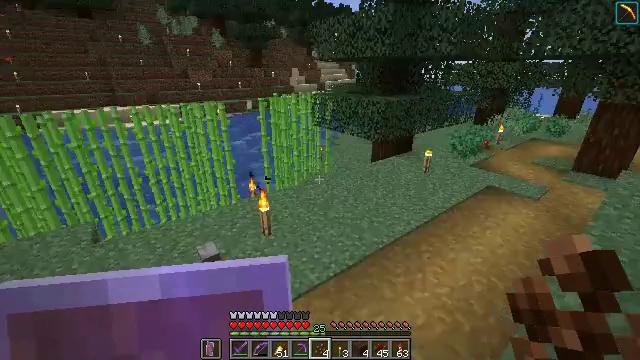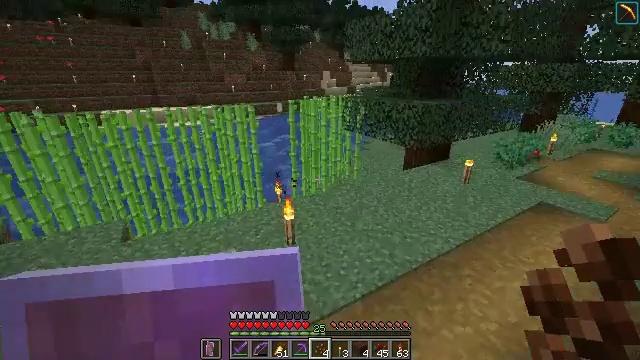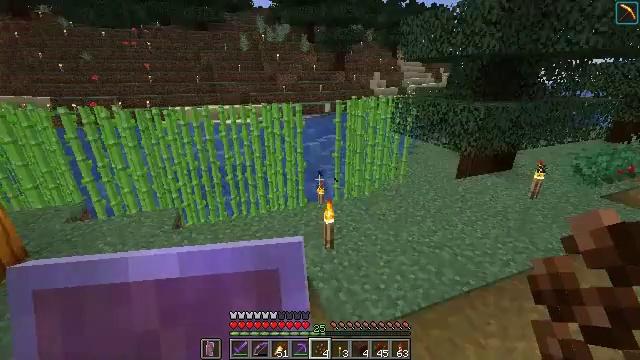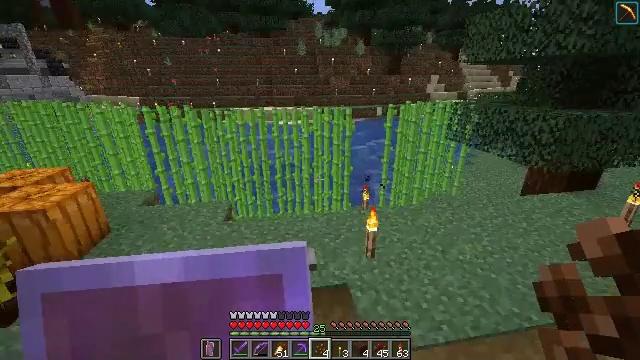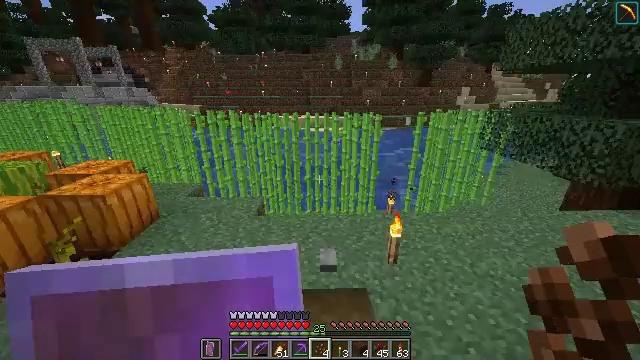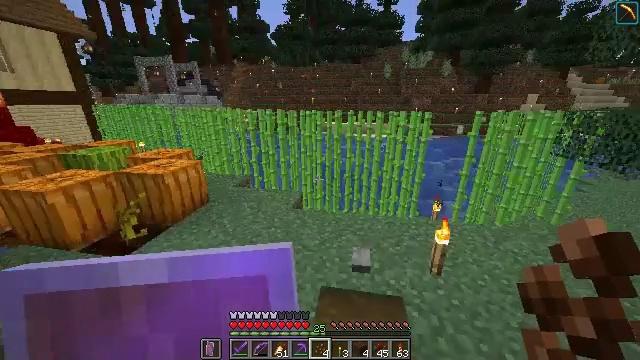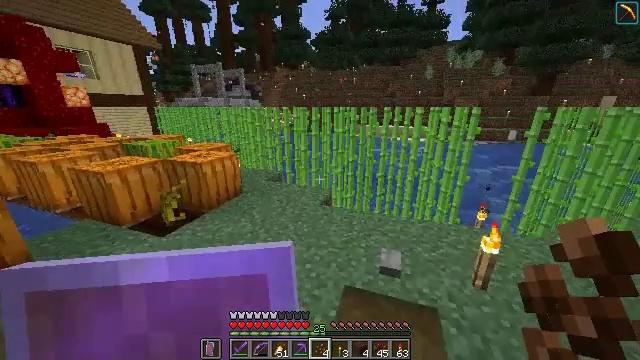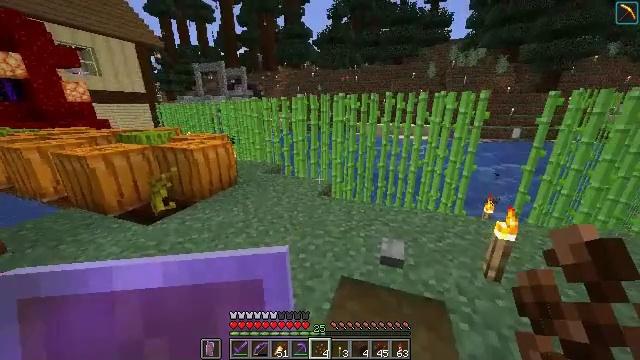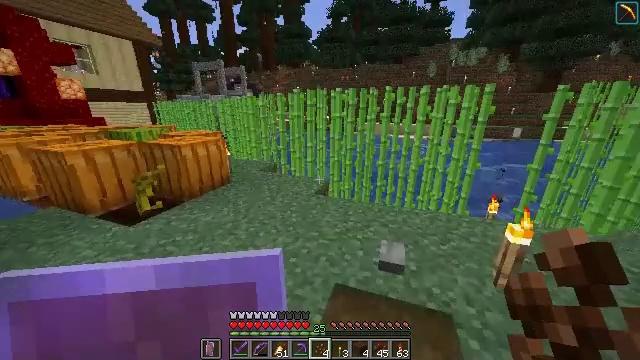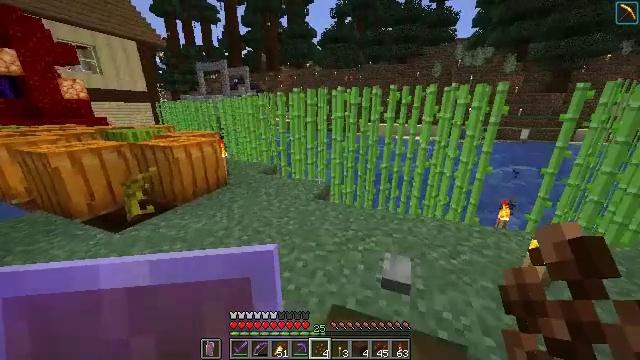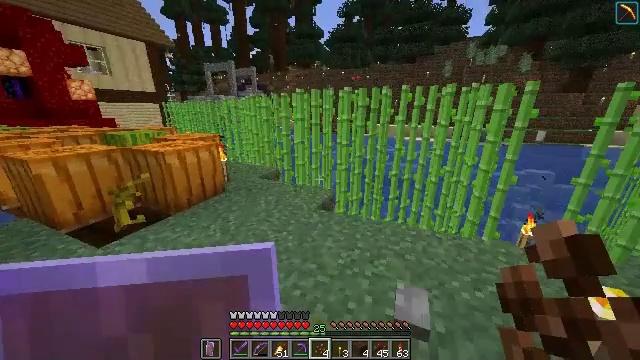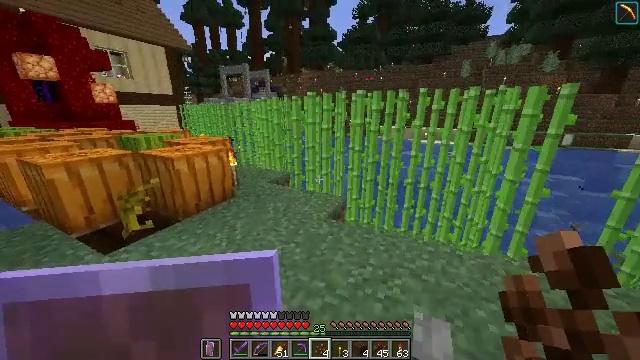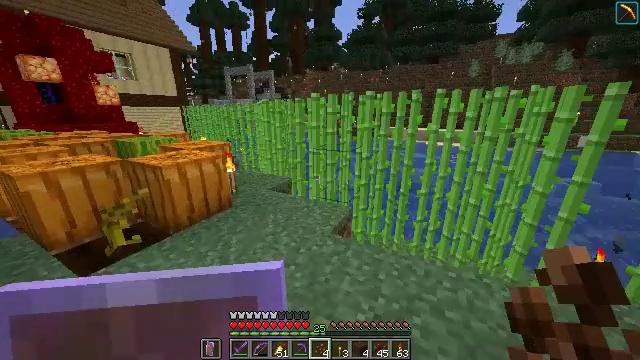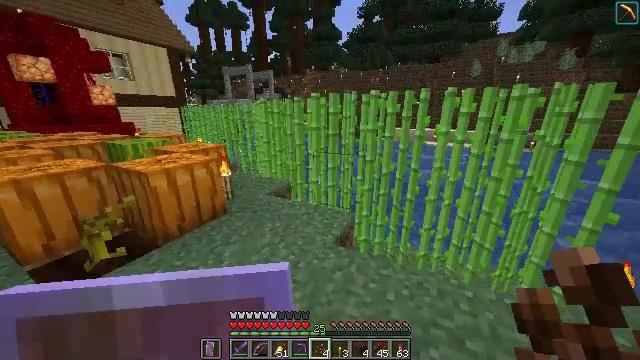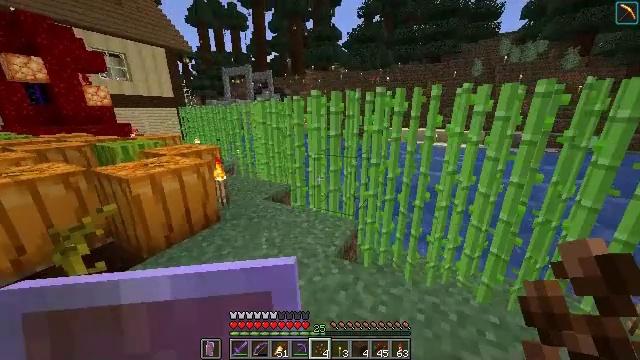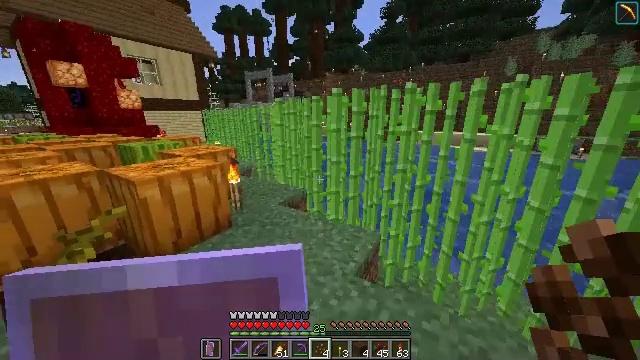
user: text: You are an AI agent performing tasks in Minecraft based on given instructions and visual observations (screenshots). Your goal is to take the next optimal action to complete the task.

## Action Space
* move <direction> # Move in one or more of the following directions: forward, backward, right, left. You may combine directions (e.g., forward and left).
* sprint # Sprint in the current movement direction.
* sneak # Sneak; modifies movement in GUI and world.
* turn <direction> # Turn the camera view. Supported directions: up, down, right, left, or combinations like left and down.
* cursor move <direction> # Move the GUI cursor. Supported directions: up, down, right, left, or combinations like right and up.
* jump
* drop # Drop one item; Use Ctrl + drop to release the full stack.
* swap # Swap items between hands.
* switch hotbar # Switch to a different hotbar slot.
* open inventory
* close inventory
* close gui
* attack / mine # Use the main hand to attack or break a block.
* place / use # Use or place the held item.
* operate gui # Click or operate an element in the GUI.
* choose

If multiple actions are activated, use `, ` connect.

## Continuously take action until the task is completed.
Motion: motion action
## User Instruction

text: Turn cocoa beans into brown dye on the crafting table.
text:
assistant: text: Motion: move forward, turn left
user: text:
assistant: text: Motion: move forward, sprint, turn left
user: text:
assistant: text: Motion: move forward, sprint, turn left
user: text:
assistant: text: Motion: move forward, sprint, turn left
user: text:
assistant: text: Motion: move forward, sprint, turn left and up
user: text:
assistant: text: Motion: move forward, sprint, turn left
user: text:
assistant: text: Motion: move forward, sprint
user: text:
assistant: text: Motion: move forward, sprint
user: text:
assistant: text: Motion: move forward, sprint
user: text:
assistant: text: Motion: move forward, sprint, turn left
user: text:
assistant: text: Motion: move forward, sprint, turn left
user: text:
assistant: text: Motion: move forward, sprint, turn left
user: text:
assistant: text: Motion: move forward, sprint
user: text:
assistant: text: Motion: move forward, sprint
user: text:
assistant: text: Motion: move forward, sprint, turn left
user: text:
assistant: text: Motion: move forward, sprint, turn left
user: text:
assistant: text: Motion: move forward, sprint, turn left
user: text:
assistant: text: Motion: move forward, sprint
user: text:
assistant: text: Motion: move forward and move right, sprint
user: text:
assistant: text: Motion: move forward and move right, sprint, turn left
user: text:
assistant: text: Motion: move forward and move right, sprint, turn left
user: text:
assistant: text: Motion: move forward and move right, sprint, turn left
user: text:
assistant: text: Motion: move forward, sprint, turn left
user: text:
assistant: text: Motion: move forward, sprint, turn left
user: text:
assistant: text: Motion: move forward, sprint
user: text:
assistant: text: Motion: move forward, sprint, turn left
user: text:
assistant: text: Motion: move forward, sprint, turn left
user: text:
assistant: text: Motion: move forward, sprint, turn left
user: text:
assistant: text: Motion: move forward, sprint, turn left
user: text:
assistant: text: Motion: move forward, sprint, turn left